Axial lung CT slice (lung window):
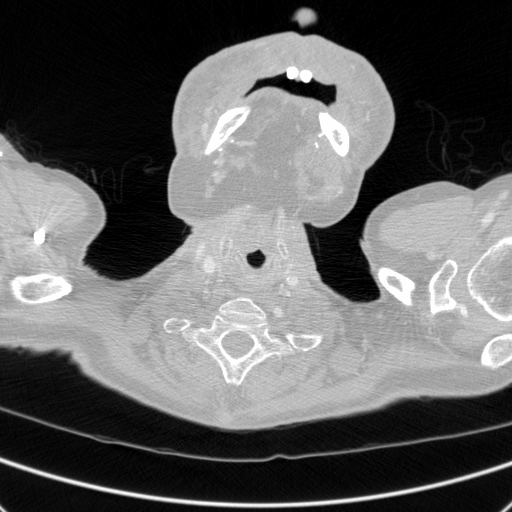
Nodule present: no